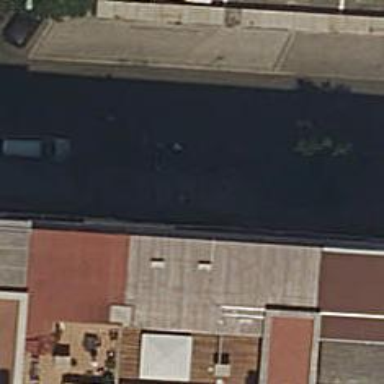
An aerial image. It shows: Motorcycle parking area.